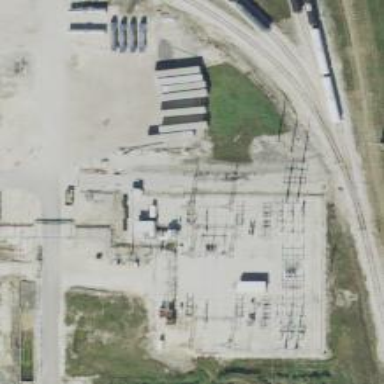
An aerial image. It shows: Switch used for power control.